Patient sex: M
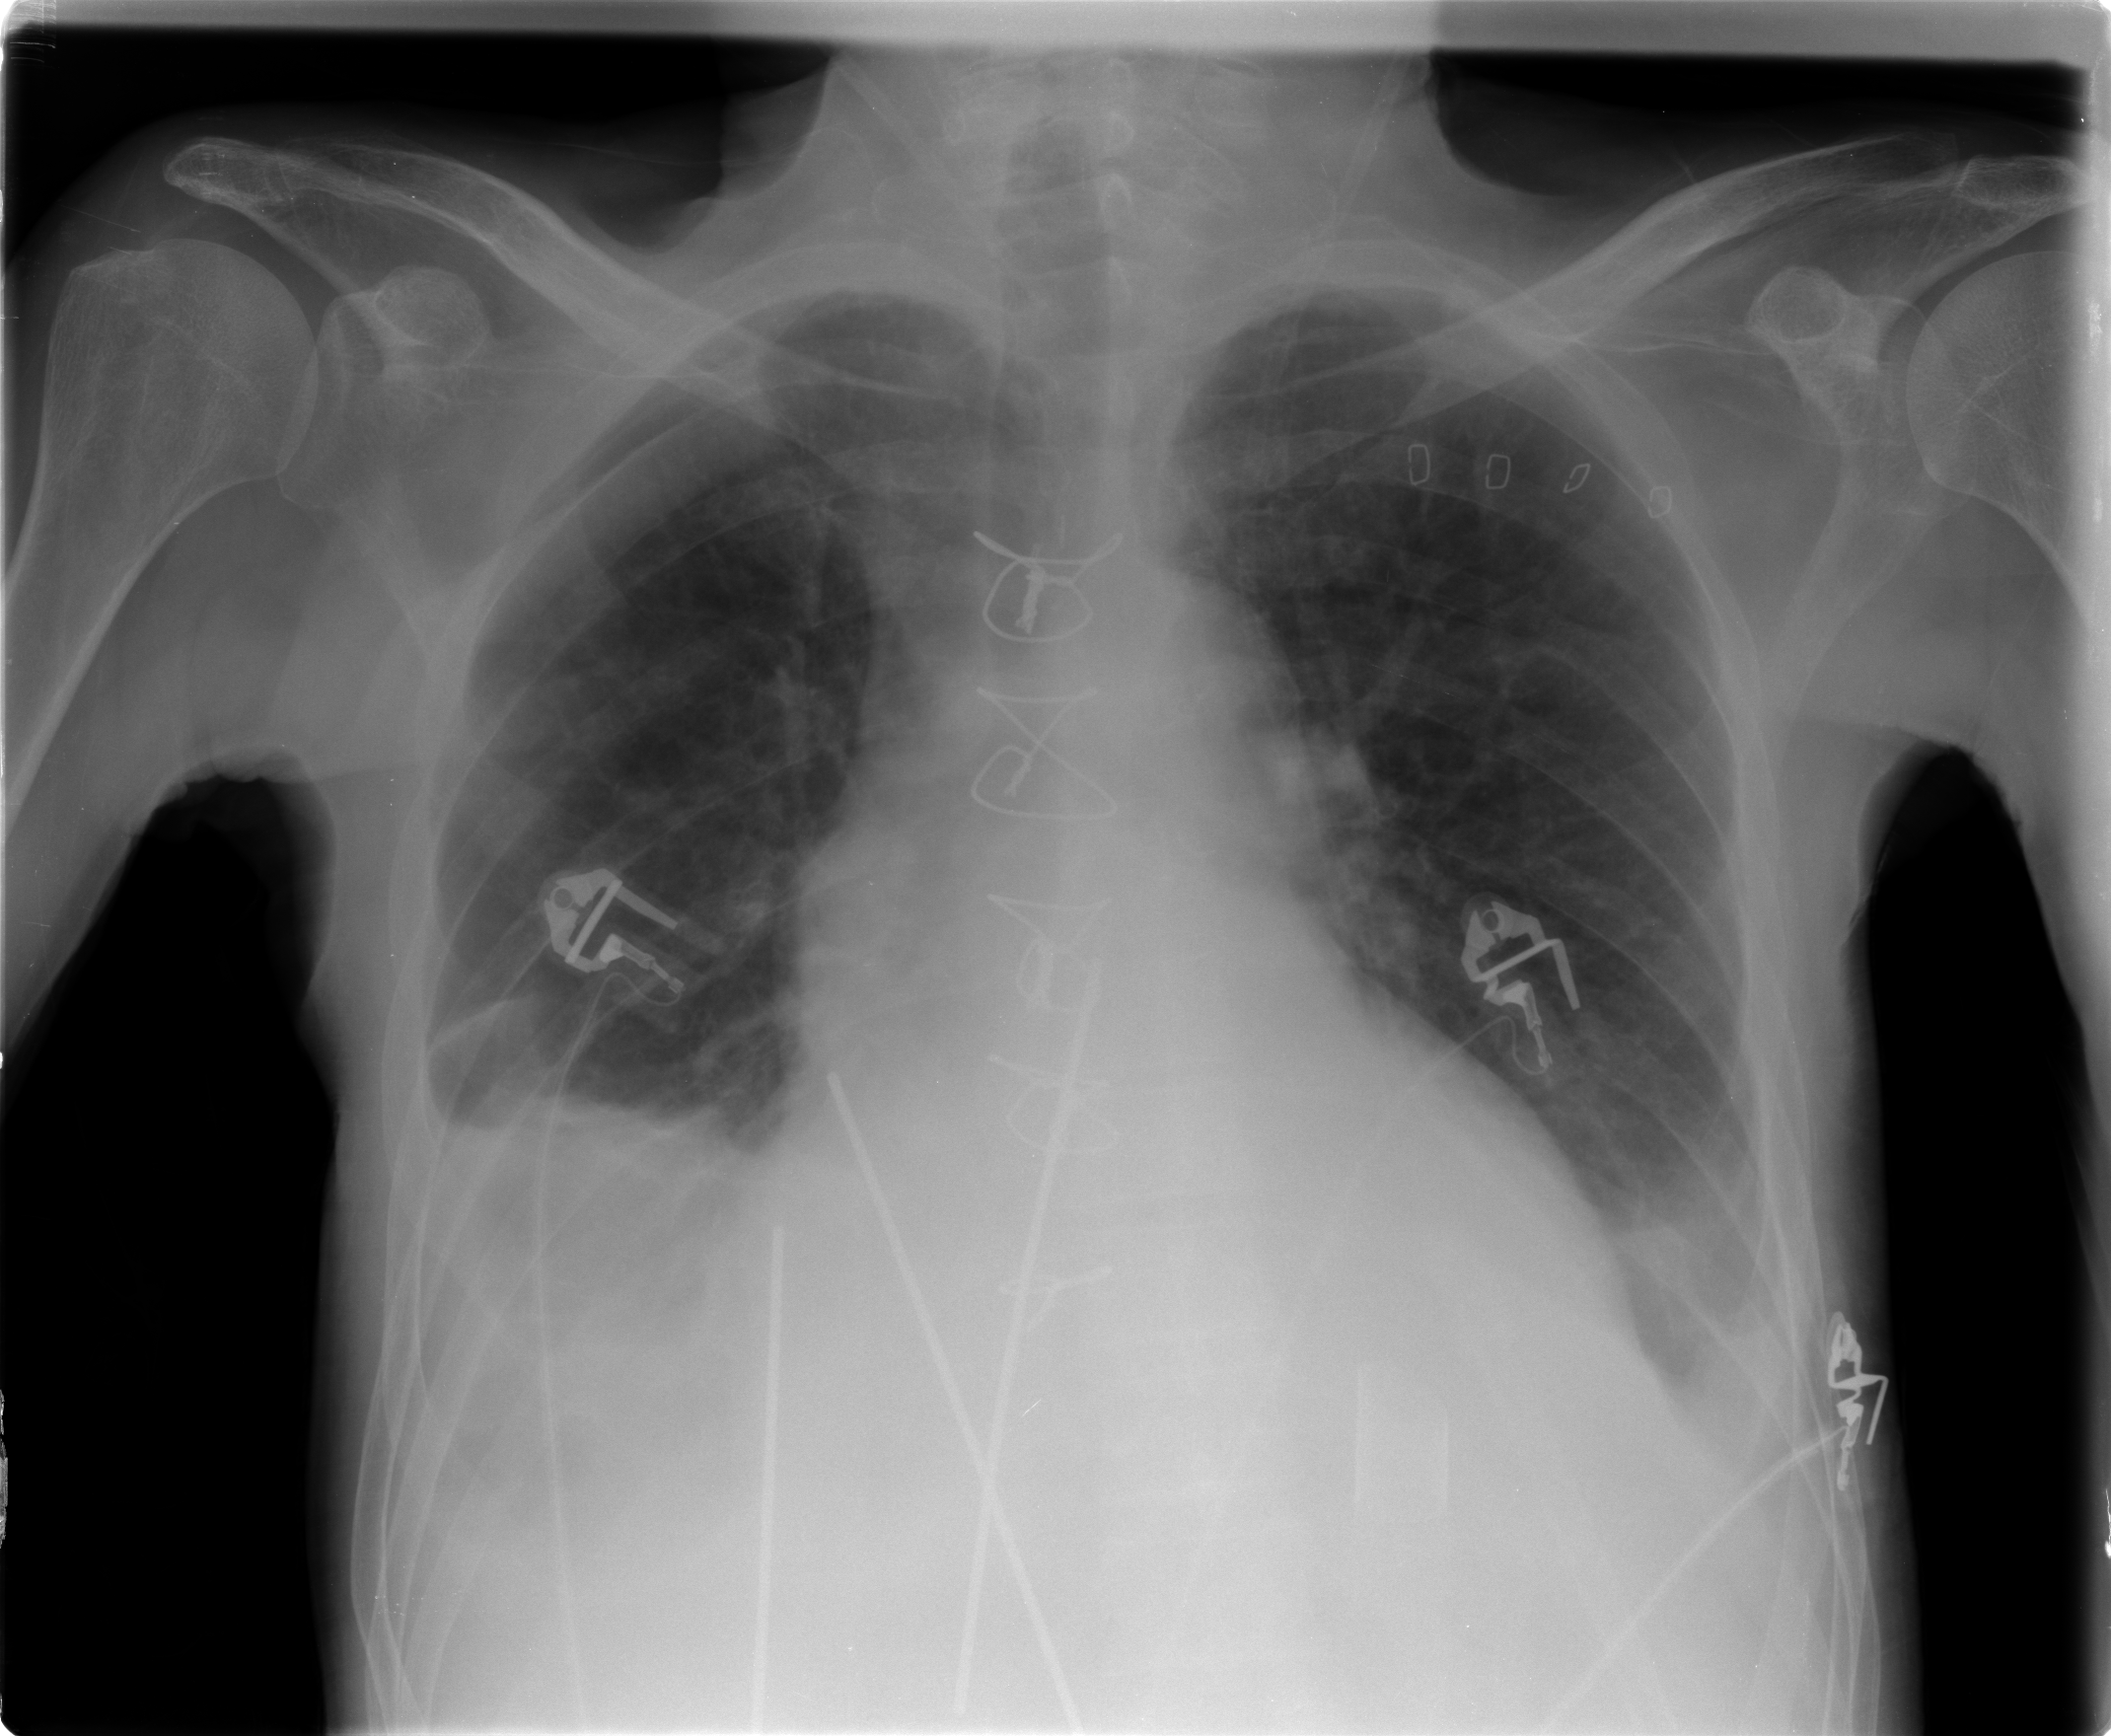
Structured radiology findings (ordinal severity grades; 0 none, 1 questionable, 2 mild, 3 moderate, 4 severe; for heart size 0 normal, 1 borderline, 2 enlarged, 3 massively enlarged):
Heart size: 2
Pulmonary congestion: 2
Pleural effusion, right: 3
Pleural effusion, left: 2
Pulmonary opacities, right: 0
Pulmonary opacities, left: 0
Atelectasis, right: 3
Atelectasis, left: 2